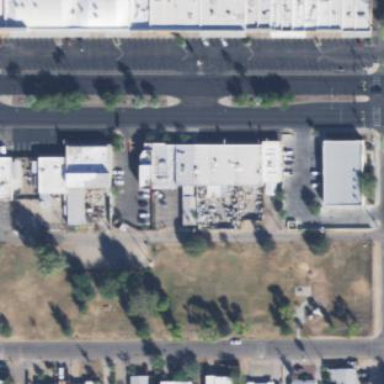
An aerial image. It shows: Retail area.